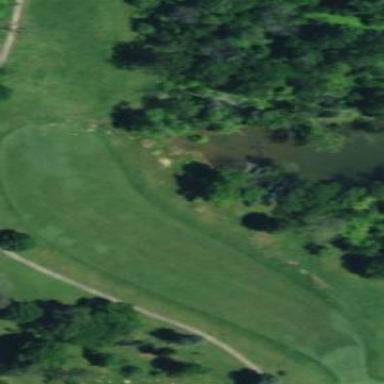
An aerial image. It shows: Golf fairway covered with lush grass.